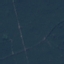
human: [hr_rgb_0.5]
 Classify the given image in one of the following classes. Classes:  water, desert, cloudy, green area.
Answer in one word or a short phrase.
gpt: green area